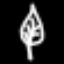
Label: leaf